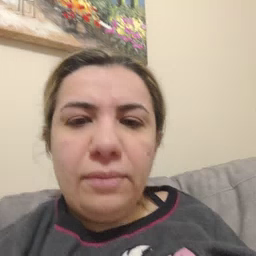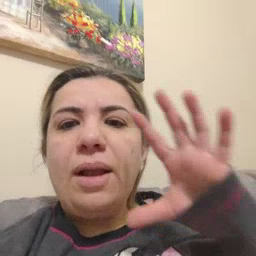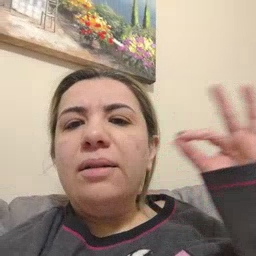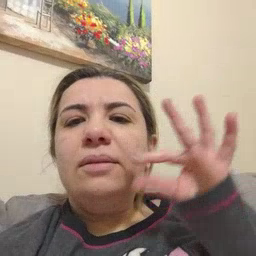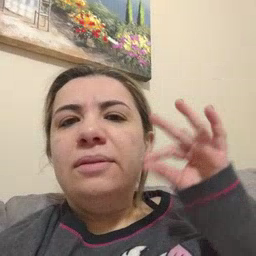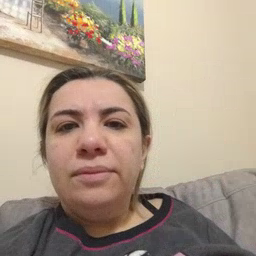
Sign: cat